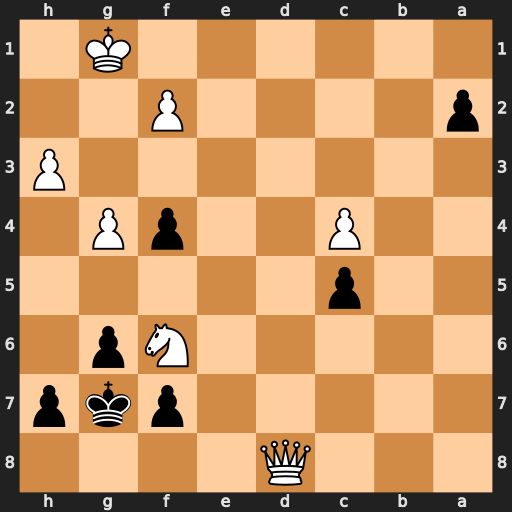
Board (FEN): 3Q4/5pkp/5Np1/2p5/2P2pP1/7P/p4P2/6K1
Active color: b
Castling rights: -
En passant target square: -
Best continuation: a1=Q+ Kg2 Qxf6